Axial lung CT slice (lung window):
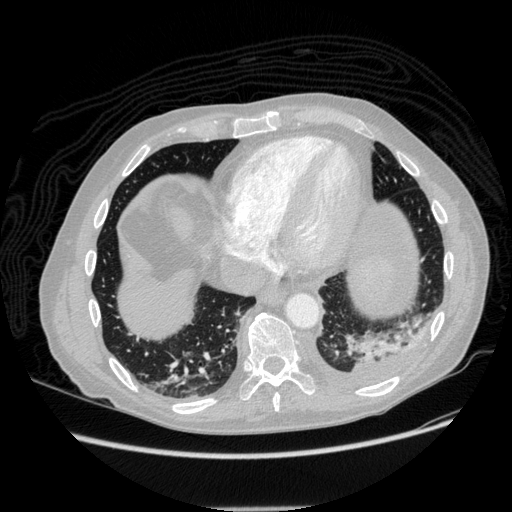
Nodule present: no